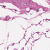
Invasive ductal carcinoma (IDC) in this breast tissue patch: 0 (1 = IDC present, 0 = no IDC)